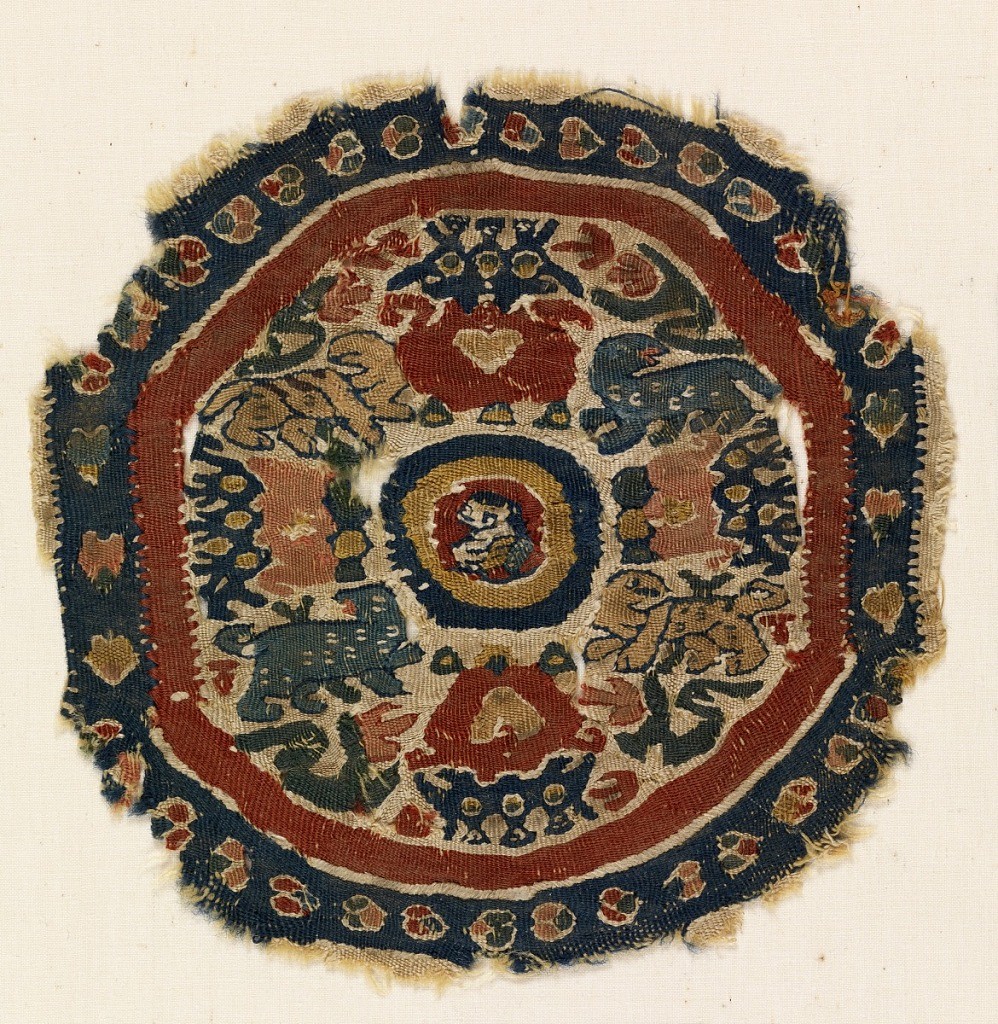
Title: Roundel
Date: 6th–8th century
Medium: linen warp, wool weft Technique: plain weave with discontinuous weft (slit tapestry), soumak
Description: Woven Coptic roundel showing concentric circles with an animal head at center; pairs of animals crowned by a three-headed bird with a heart on its breast. Soumak used for outlines. One weft carried at a time.